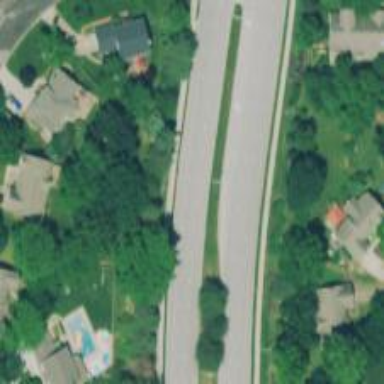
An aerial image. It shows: Road with dash markings.